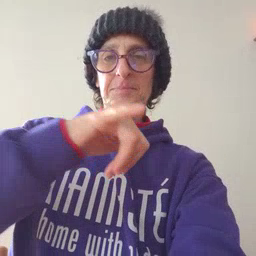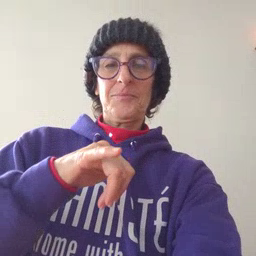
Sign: same